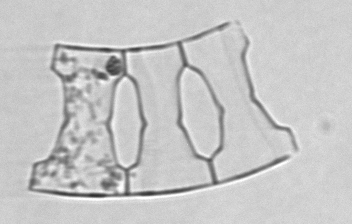
Label: Eucampia